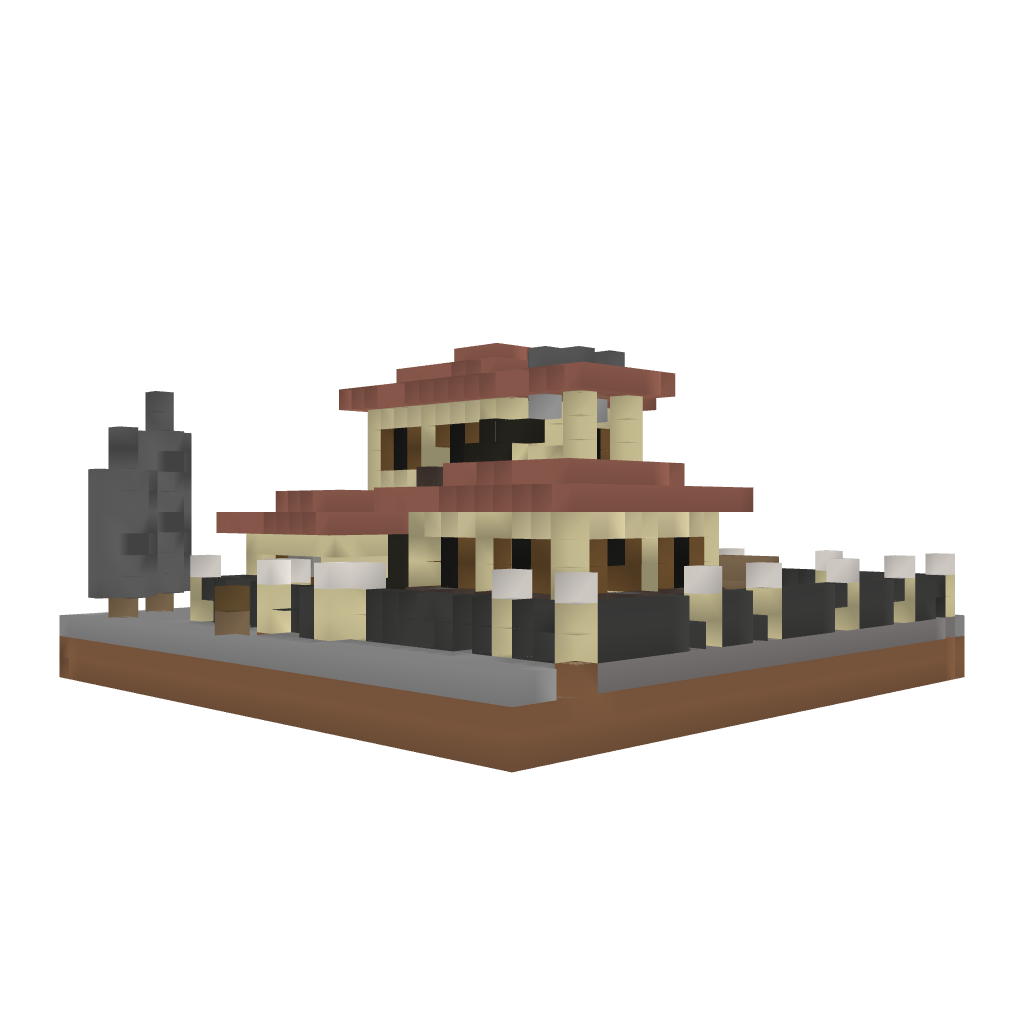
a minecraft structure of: Italian House